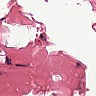
Metastatic tissue present: no